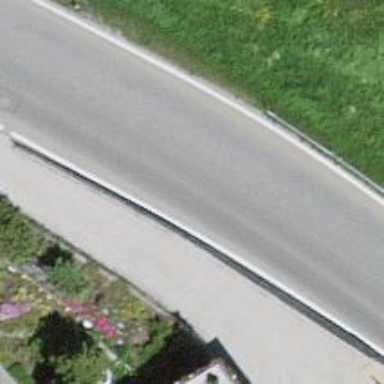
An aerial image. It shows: Secondary road with asphalt surface.